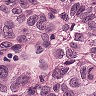
Metastatic tissue present: yes